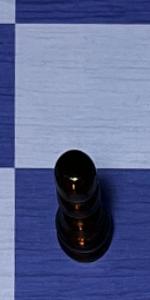
Label: Pawn_Black